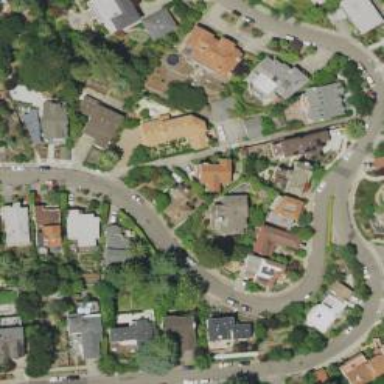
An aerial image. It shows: Residential road.